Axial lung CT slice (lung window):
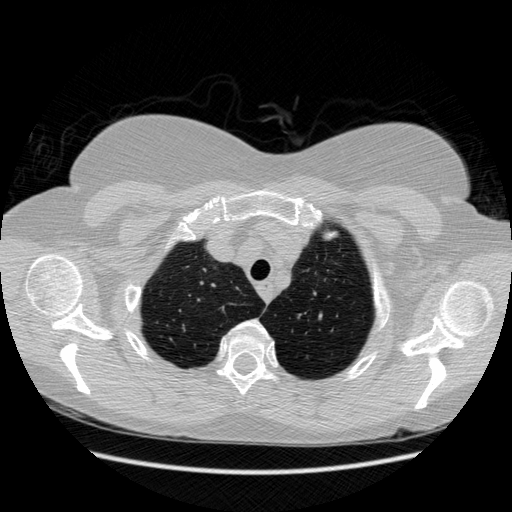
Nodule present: no